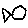
Label: fish